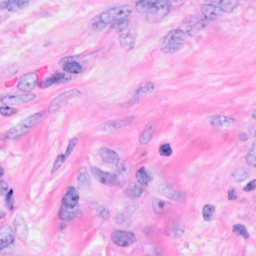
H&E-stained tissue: Breast